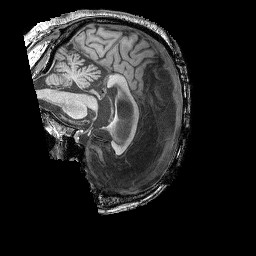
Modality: T1w
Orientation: sagittal
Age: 63
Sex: male
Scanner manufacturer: siemens
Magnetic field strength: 3 T
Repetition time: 2.25 s
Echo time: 0.00411 s